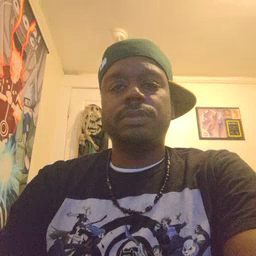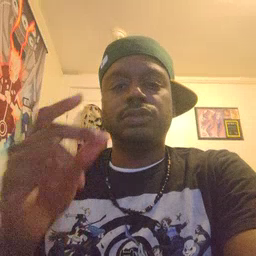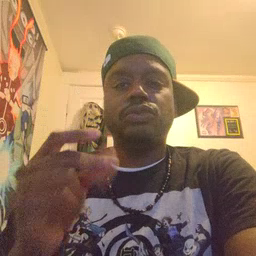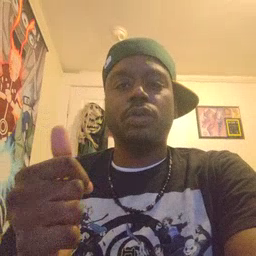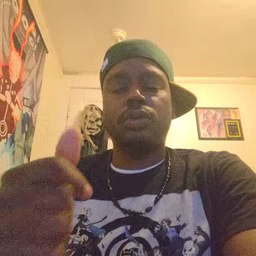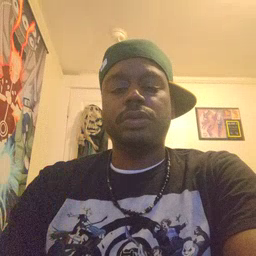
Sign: dog